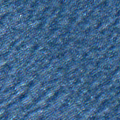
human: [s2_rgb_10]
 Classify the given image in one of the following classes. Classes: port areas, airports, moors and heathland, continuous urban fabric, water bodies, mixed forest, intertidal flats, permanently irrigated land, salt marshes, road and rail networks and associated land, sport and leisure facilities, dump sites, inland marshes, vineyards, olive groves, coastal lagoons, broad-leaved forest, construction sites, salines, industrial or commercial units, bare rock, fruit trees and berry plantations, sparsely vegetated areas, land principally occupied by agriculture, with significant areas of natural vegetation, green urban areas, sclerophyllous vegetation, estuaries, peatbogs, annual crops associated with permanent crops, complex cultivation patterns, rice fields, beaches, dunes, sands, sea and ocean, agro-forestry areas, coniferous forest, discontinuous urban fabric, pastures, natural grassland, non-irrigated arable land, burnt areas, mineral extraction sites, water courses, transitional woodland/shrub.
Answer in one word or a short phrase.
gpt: sea and ocean